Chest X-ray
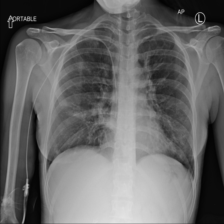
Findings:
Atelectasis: negative
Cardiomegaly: negative
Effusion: negative
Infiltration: negative
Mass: negative
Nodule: negative
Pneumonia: negative
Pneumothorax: negative
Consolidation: negative
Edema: negative
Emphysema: negative
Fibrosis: negative
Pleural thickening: negative
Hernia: negative